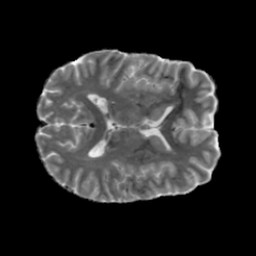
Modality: MD
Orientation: axial
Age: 25
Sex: female
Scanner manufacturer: siemens
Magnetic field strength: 6.98 T
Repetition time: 7.776 s
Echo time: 0.076 s